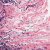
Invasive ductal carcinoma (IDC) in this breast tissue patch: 0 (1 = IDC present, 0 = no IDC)